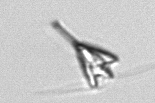
Label: Pyramimonas_longicauda